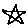
Label: star